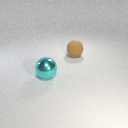
large cyan metal sphere to the left of large brown rubber sphere